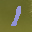
Label: 1